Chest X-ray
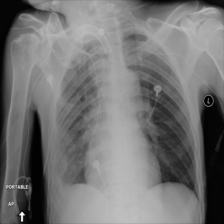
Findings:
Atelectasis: negative
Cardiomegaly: negative
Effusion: negative
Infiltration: negative
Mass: negative
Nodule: negative
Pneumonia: negative
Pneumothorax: negative
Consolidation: negative
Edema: negative
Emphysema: negative
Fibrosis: negative
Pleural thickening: positive
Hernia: negative